Interaction volume radius: 10 \u00c5
Interaction volume height: 25 \u00c5
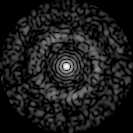
Disorder parameter: 0.8363